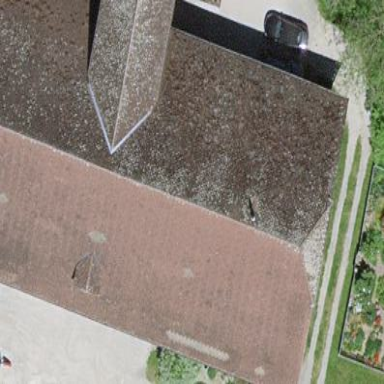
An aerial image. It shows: Farm building.